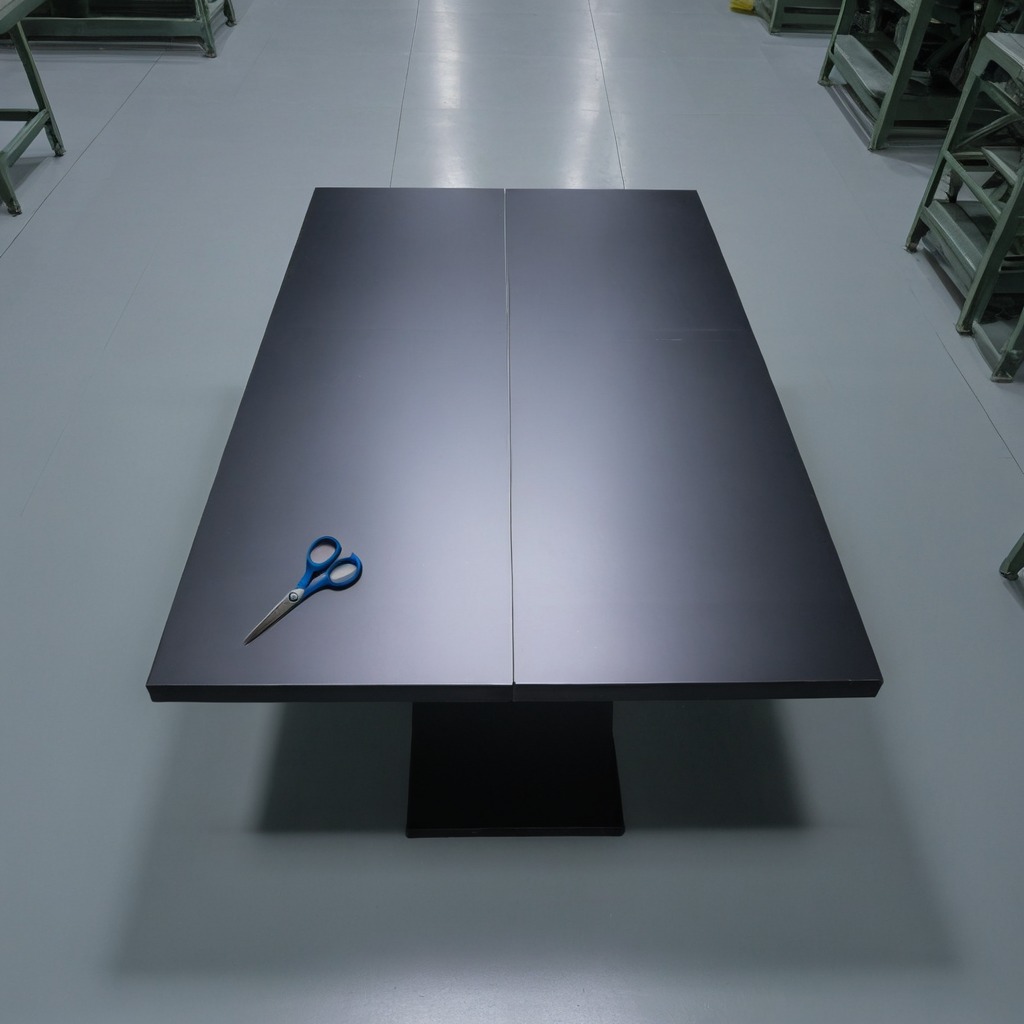
A scissor lies on the tabletop.